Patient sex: M
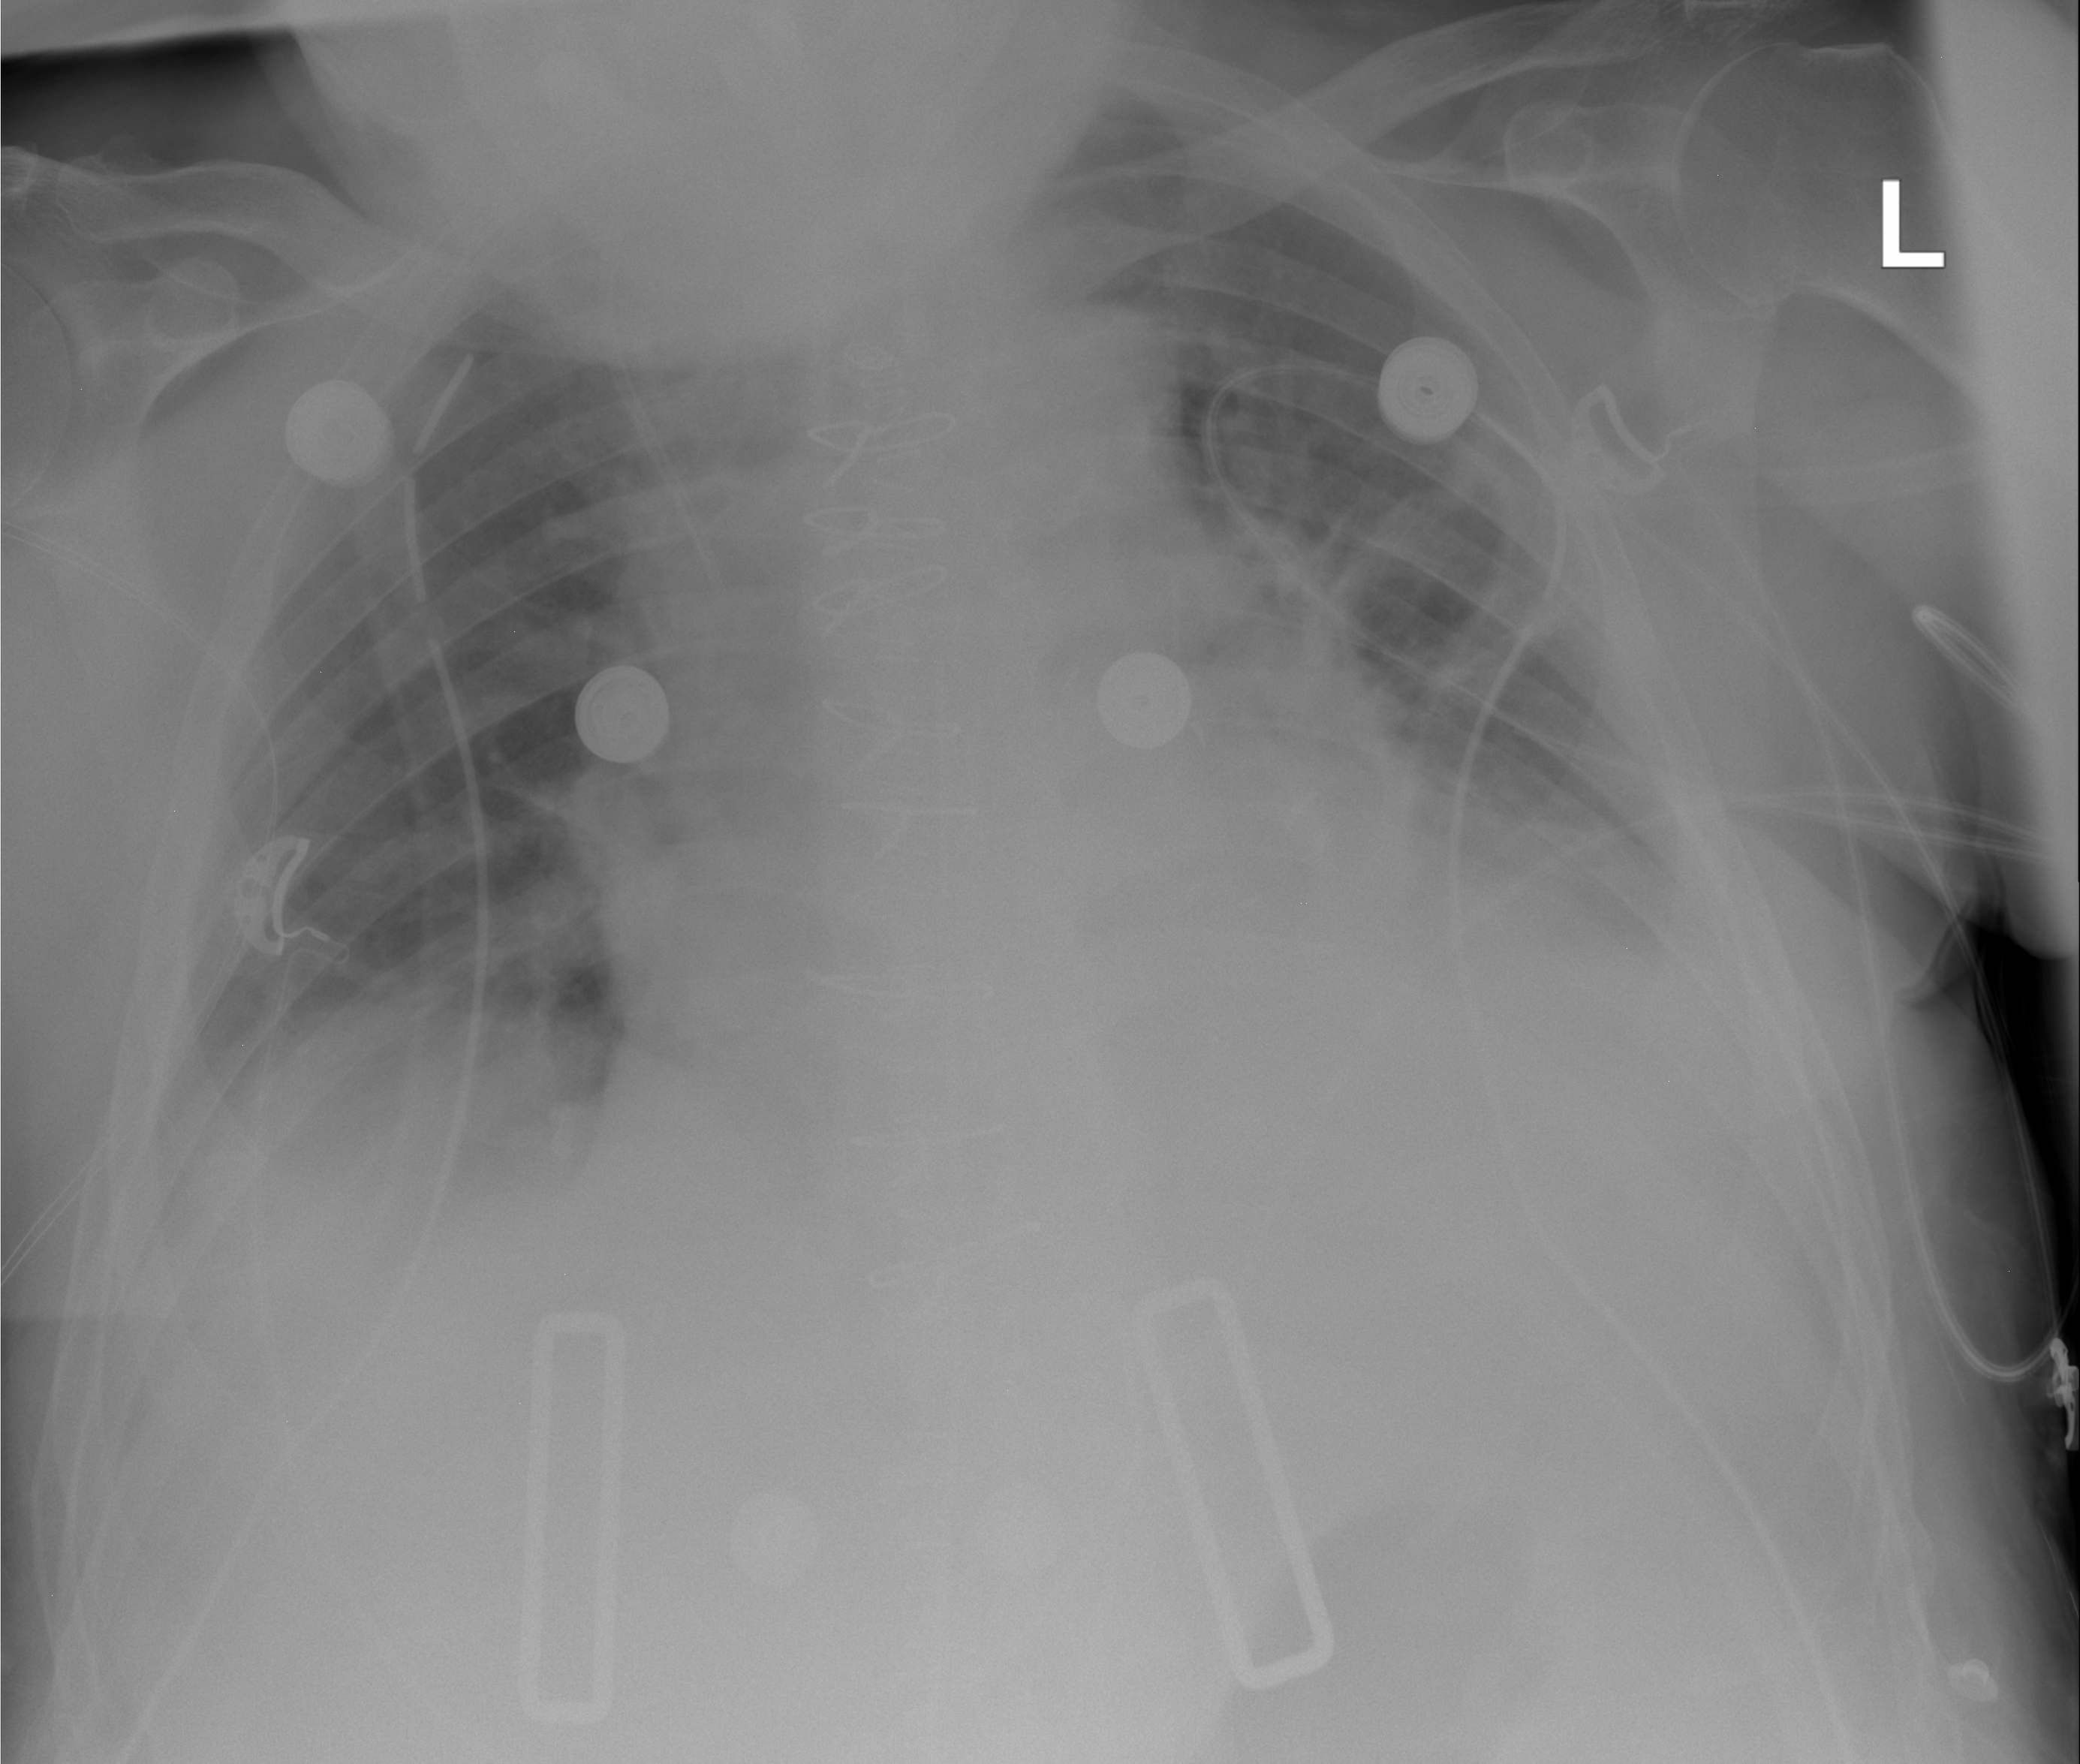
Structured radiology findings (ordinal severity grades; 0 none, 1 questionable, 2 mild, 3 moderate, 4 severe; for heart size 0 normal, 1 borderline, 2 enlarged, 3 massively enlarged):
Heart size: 2
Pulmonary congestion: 0
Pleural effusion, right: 2
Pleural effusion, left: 2
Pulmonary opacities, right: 0
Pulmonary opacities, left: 0
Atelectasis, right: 0
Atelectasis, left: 0